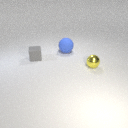
small gray rubber cube in front of large blue rubber sphere